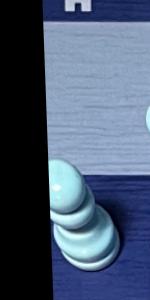
Label: Pawn_White